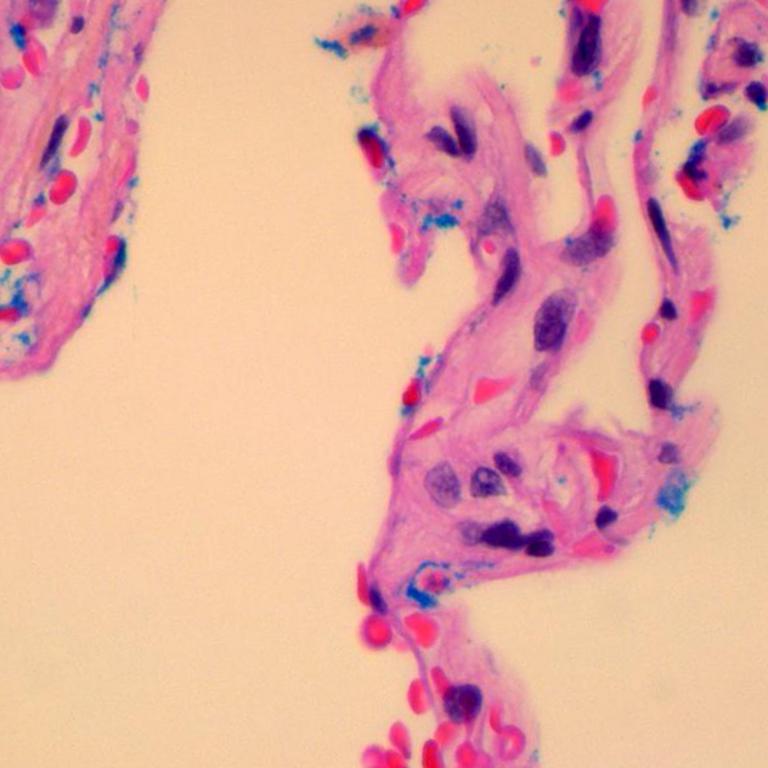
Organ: lung
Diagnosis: benign